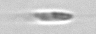
Label: flagellate_morphotype3